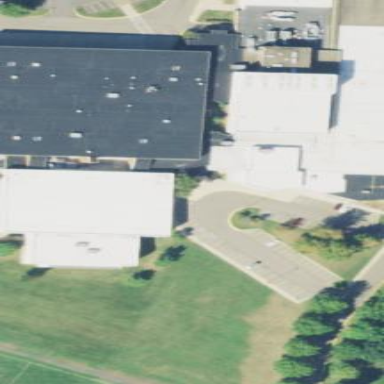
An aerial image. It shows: School building.